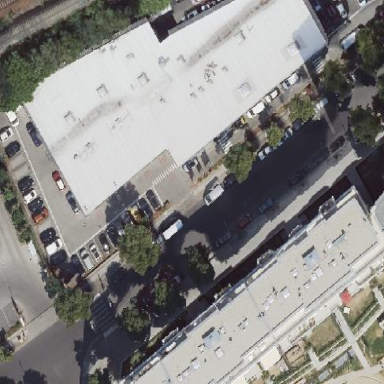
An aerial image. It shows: Industrial building with flat roof.